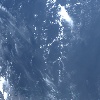
Label: water